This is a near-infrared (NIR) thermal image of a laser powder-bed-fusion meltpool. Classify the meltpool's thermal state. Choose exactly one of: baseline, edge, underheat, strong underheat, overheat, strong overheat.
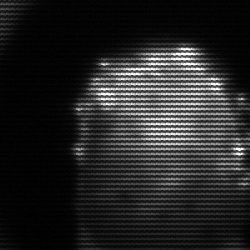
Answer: baseline